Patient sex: M
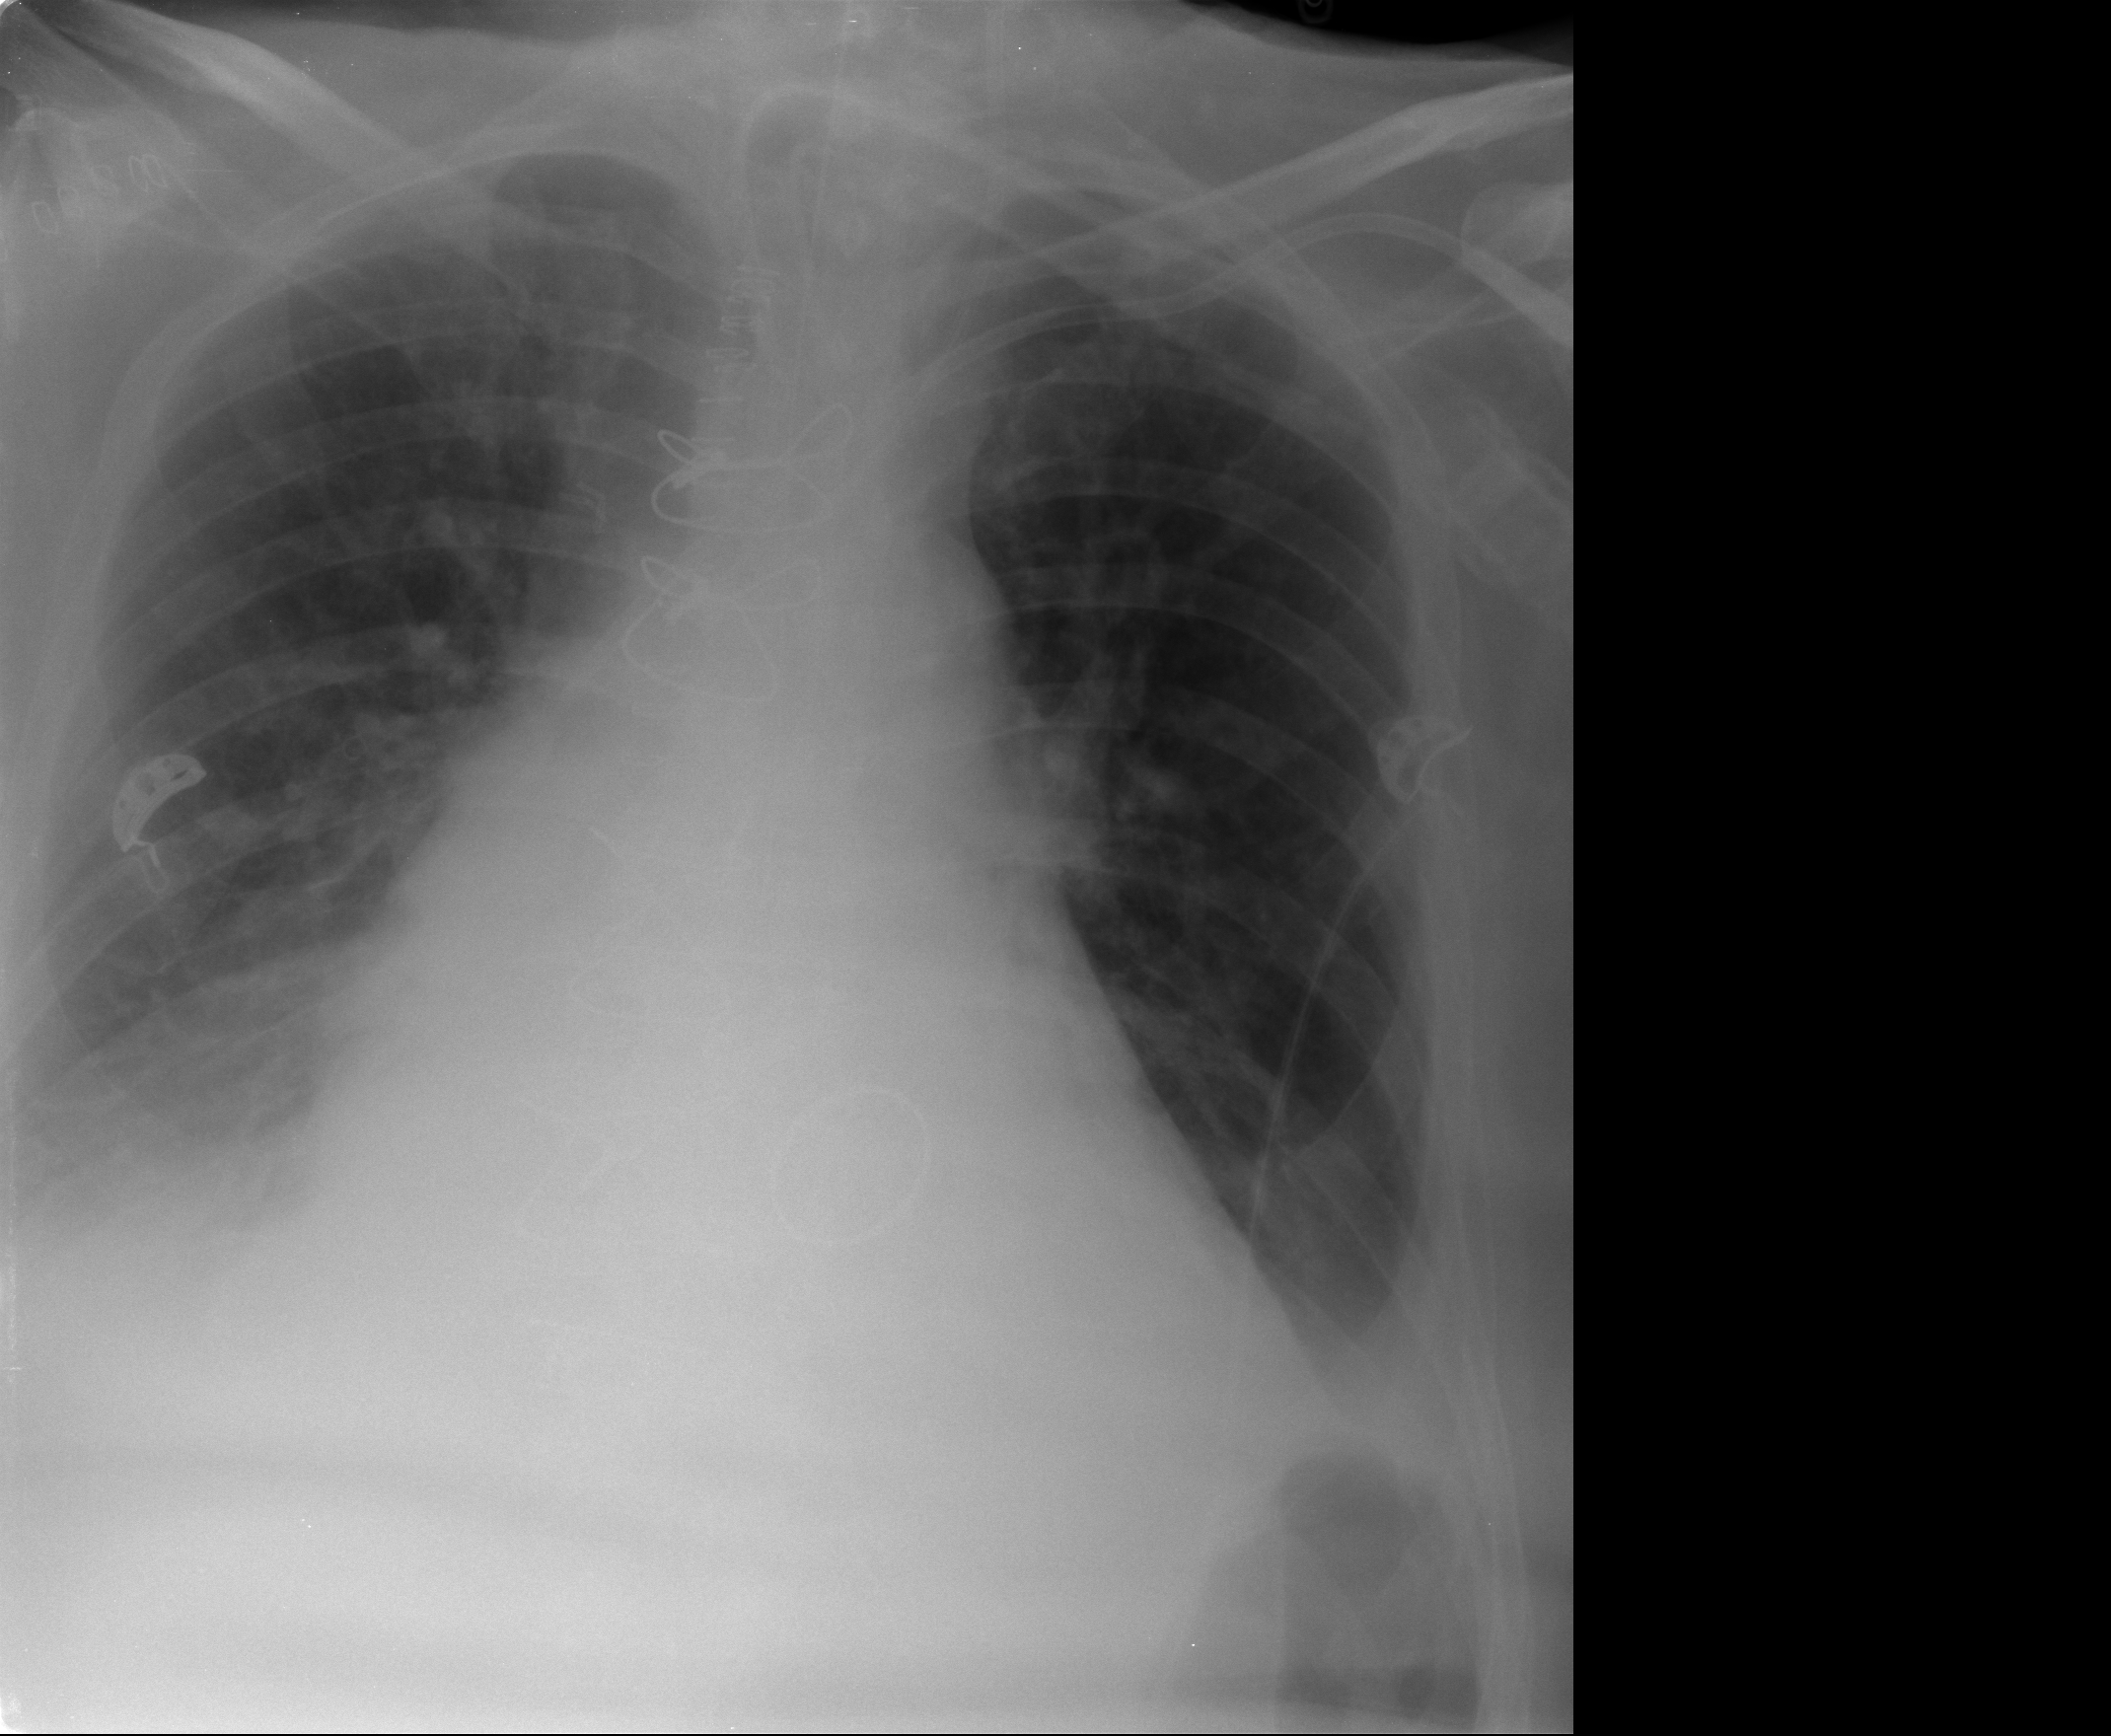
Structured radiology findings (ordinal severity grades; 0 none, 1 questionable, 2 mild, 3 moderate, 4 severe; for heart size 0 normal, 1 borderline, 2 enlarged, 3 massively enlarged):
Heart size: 2
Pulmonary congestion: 2
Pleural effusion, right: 2
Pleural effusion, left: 2
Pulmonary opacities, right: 1
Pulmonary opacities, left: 0
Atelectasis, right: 2
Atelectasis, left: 2